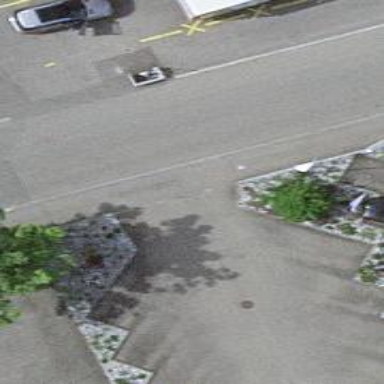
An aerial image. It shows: Service road with asphalt surface and separate sidewalk.